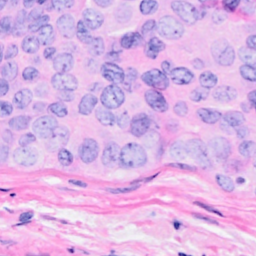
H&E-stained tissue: Breast